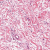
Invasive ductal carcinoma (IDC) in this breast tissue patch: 0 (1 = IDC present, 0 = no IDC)